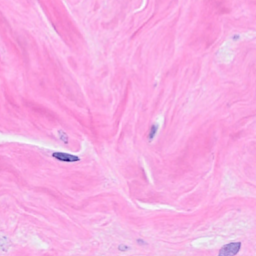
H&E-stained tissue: Breast